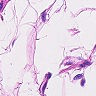
Metastatic tissue present: no